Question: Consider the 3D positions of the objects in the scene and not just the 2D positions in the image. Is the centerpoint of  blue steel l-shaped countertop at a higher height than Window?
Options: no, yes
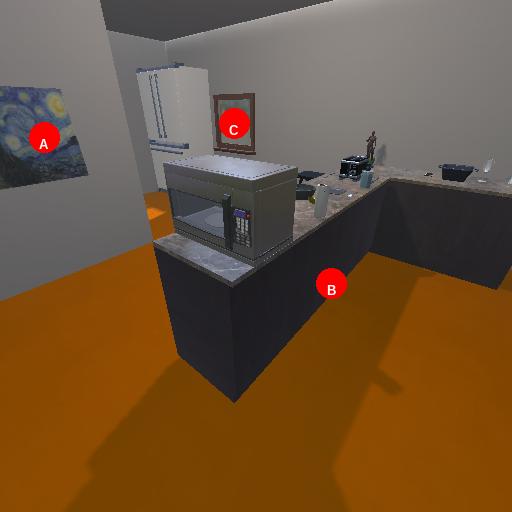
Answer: no